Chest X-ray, PA view. Patient: 40 years old, sex F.
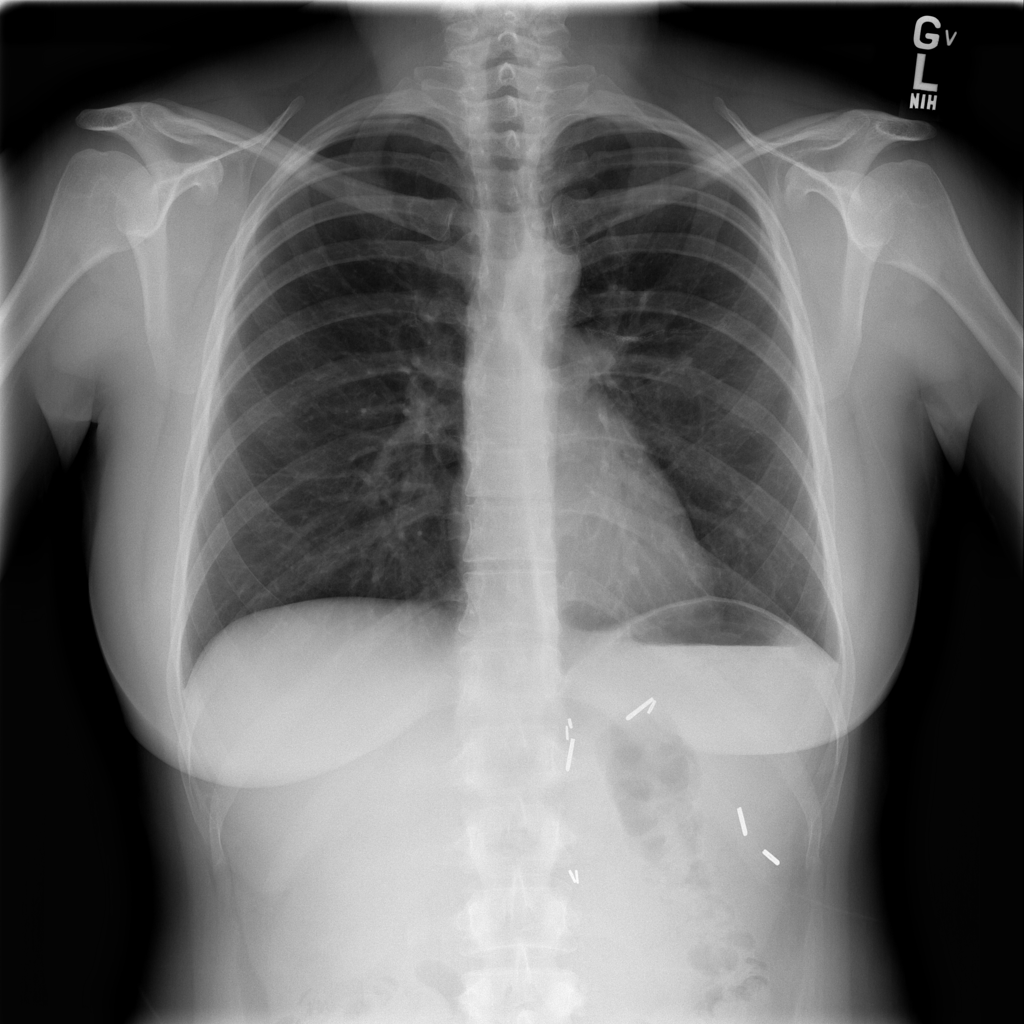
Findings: Infiltration